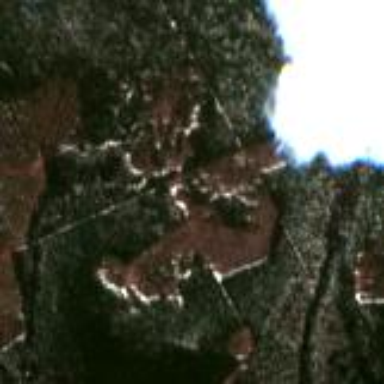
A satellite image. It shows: Logging area.